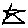
Label: star